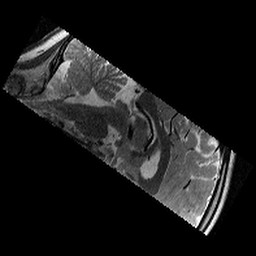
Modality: T2w
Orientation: sagittal
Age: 11
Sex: female
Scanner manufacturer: siemens
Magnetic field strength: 3 T
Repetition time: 9.23 s
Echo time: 0.067 s